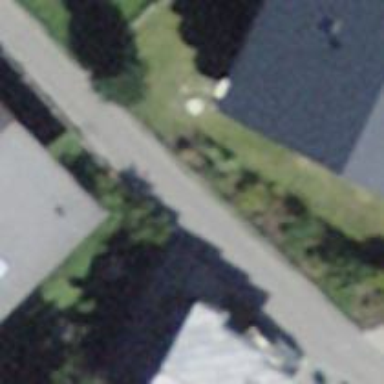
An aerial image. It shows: Pedestrian road.